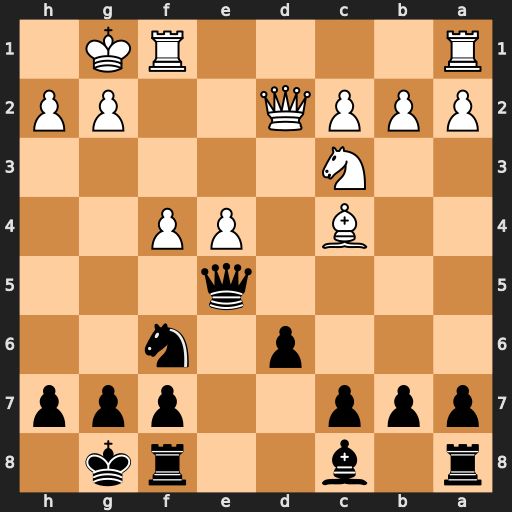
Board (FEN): r1b2rk1/ppp2ppp/3p1n2/4q3/2B1PP2/2N5/PPPQ2PP/R4RK1
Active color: b
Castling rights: -
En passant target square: -
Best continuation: Qc5+ Kh1 Qxc4